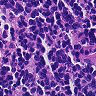
Metastatic tissue present: no